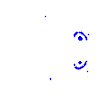
Particle: kaon